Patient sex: M
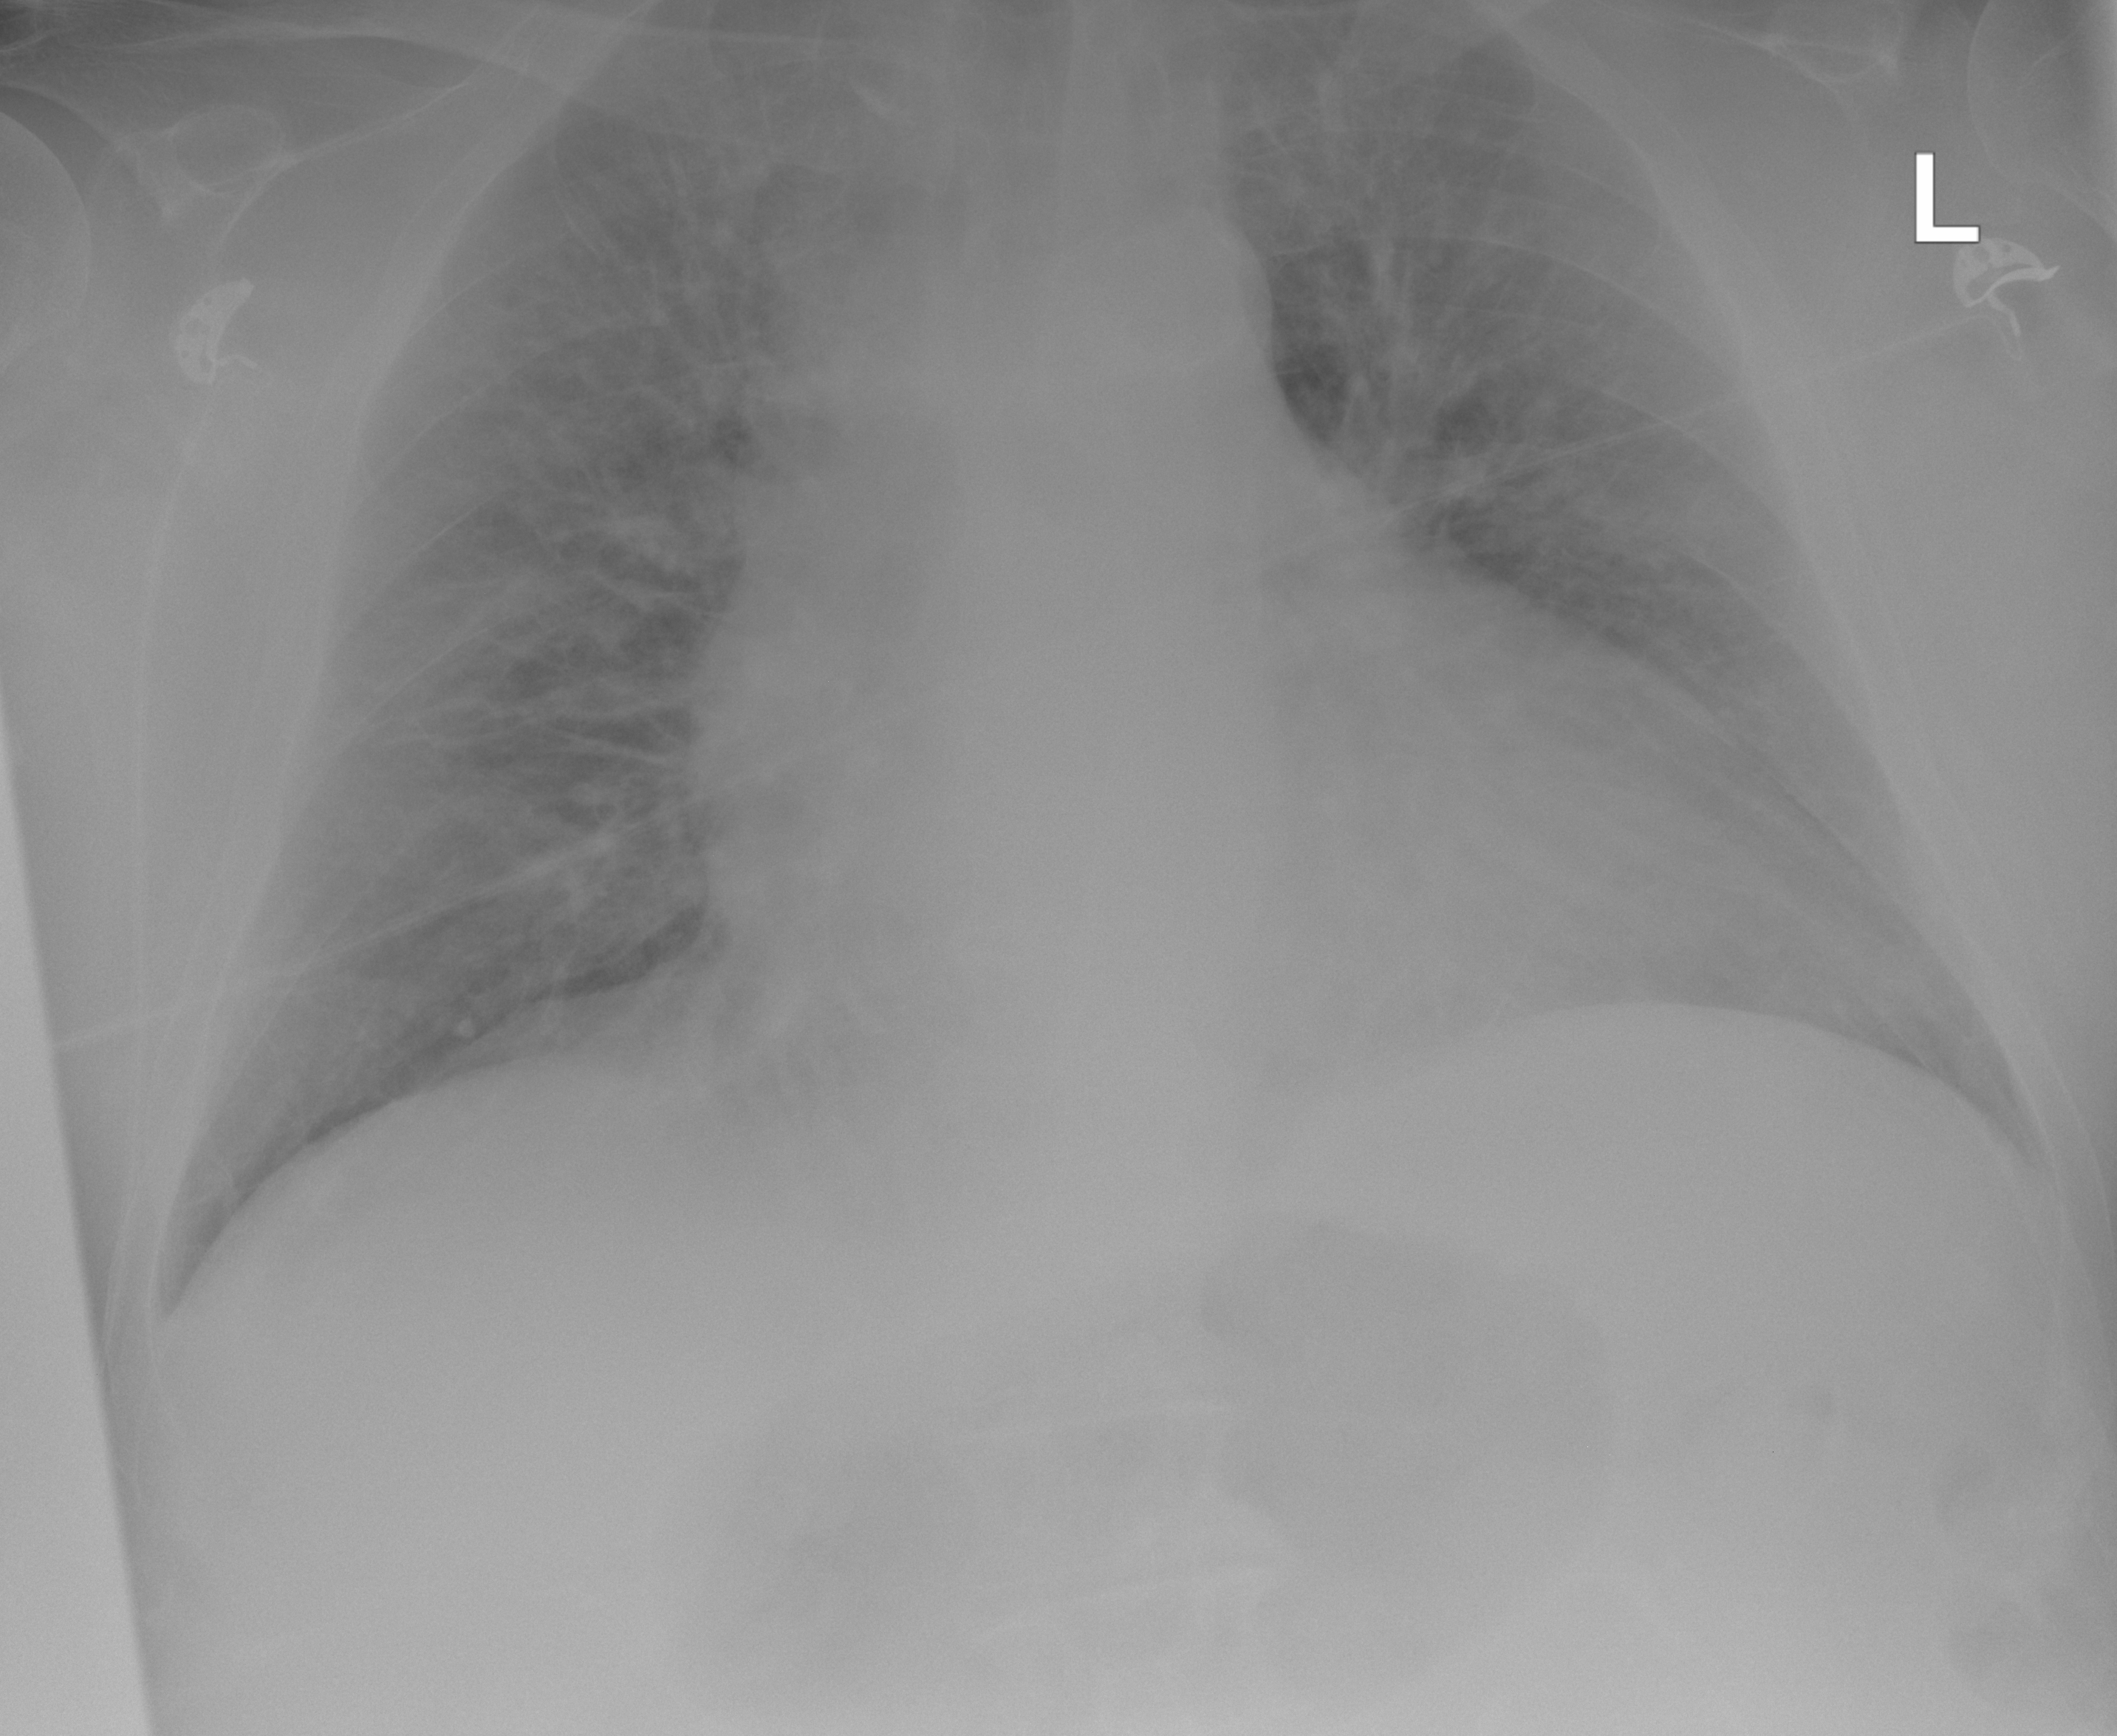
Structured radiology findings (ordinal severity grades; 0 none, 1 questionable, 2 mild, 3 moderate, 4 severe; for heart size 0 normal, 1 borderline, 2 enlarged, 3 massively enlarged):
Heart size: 2
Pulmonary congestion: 2
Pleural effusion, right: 0
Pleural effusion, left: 0
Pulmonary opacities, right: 0
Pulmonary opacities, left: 0
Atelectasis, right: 0
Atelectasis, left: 0